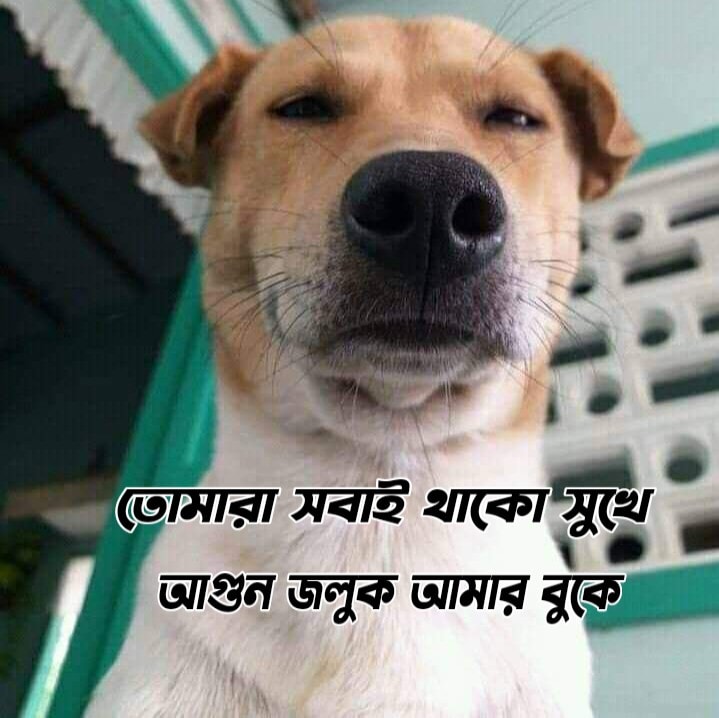
Text: তোমরা সবাই থাকো সুখে আগুন জলুক আমার বুকে
Label: Non Hate